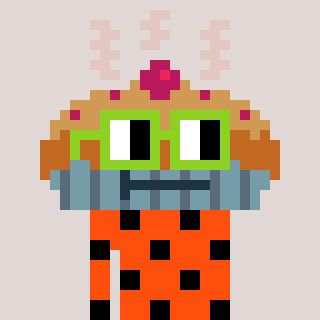
a pixel art character with square light green glasses, a pie-shaped head and a orange-colored body on a warm background